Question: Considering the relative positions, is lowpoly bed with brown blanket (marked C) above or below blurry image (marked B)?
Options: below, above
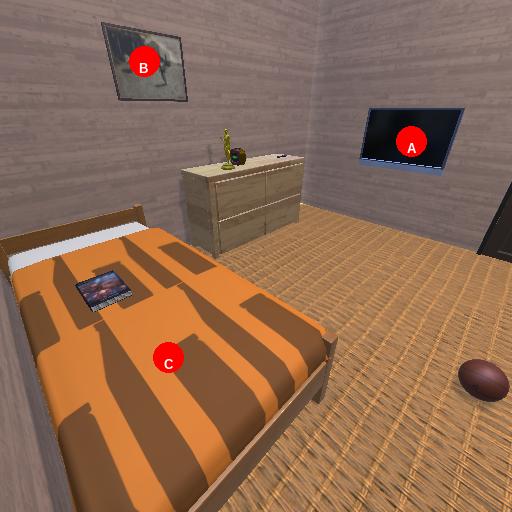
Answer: below